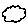
Label: cloud